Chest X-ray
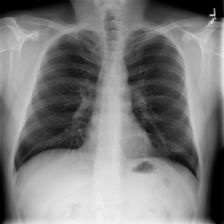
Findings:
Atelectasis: negative
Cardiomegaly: negative
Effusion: negative
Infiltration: negative
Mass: negative
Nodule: negative
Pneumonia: negative
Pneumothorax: negative
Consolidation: negative
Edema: negative
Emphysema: negative
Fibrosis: negative
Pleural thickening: negative
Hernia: negative